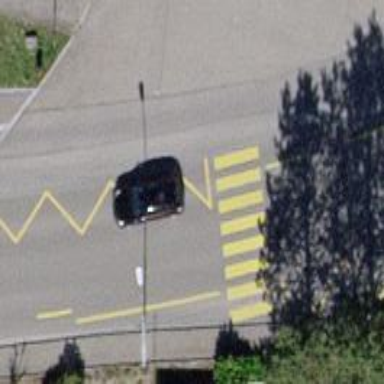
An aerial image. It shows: Marked road crossing.